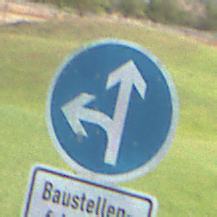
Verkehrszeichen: VorgeschriebeneFahrtrichtungGeradeausOderLinks
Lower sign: SonstigeFahrzeugePersonengruppenFrei1
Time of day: MorningAfternoon
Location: Outdoor (Nature)
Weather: PartlyCloudy
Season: NotSpecified
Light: Natural